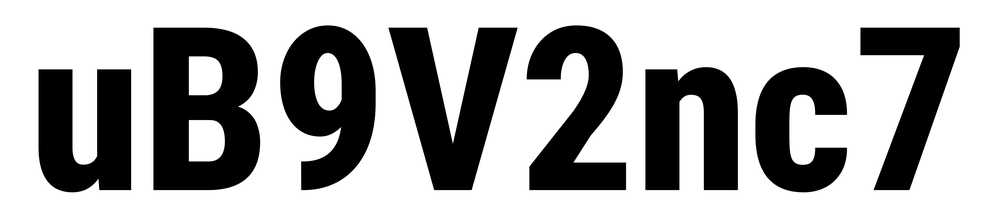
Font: Roboto_Condensed_ExtraBold